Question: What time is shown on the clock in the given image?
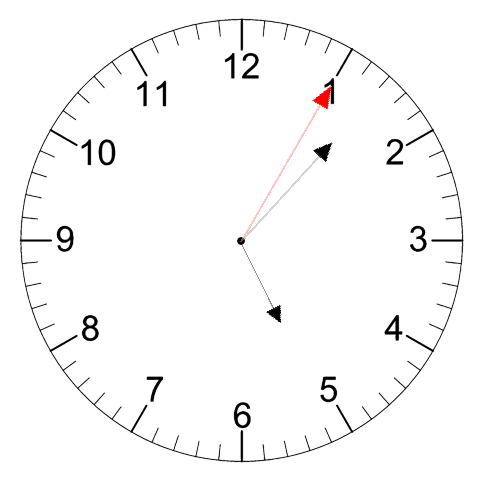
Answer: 05:07:05